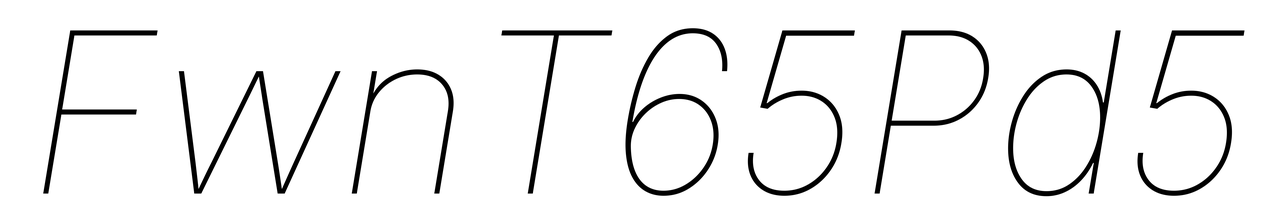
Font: Inter-Italic_Thin_Italic